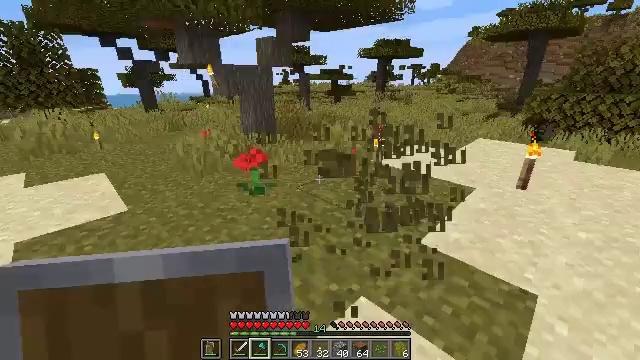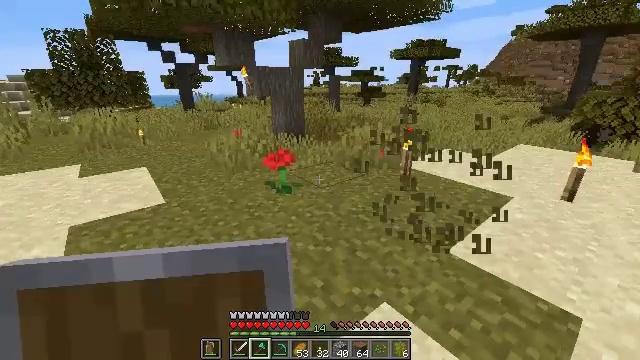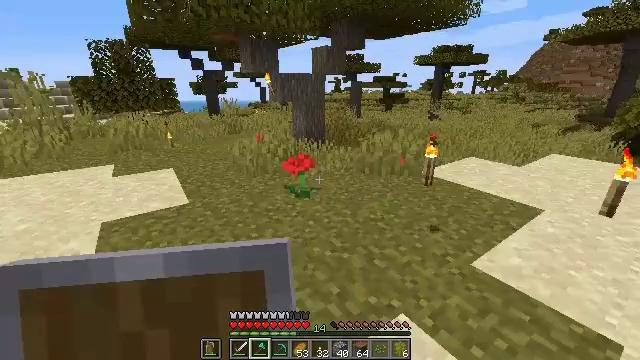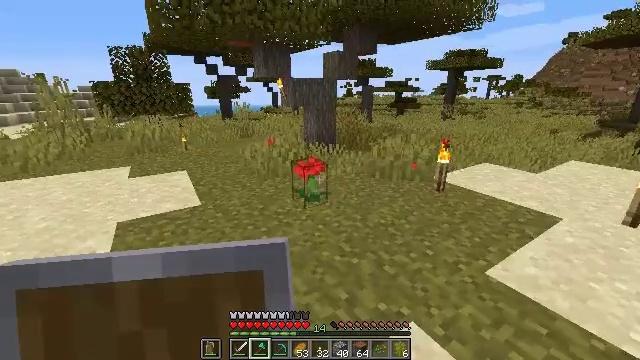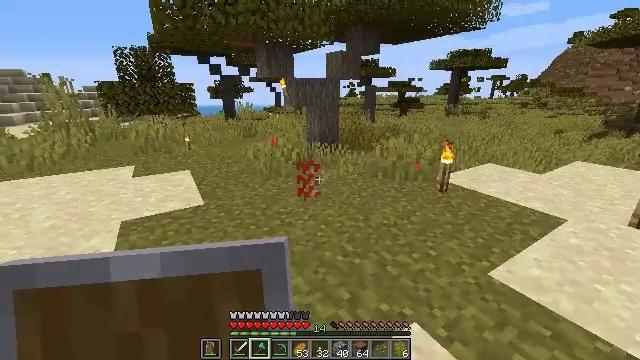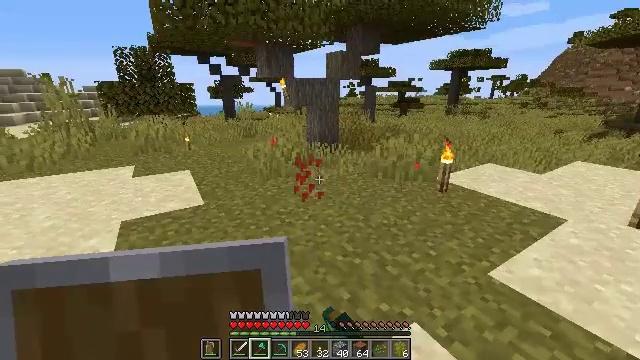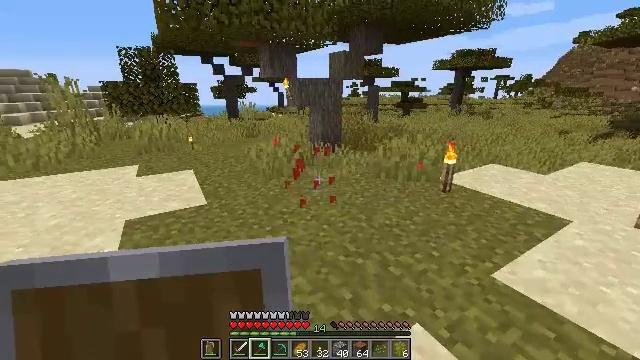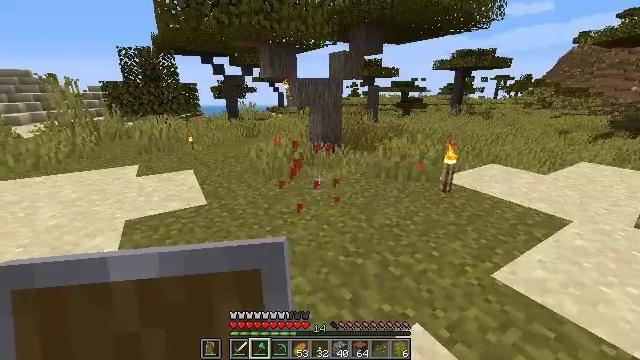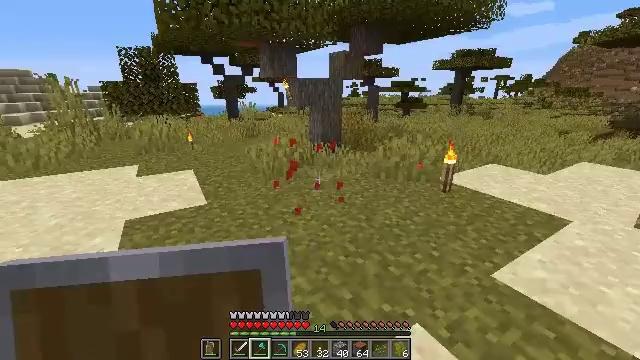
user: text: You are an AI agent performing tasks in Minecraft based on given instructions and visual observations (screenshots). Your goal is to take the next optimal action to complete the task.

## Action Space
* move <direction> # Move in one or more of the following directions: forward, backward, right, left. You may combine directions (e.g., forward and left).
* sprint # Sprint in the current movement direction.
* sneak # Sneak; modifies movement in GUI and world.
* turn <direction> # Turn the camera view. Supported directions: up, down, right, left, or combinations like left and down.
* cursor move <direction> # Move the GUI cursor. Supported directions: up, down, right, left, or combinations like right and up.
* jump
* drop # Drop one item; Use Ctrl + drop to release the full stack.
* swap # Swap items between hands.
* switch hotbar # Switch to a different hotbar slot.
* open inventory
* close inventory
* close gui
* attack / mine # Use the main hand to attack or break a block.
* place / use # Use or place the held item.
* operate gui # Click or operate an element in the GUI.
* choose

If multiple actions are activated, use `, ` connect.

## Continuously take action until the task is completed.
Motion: motion action
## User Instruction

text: Harvest the poppy flower.
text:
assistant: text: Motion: turn left
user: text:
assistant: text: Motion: turn left and up
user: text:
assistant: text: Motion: turn left
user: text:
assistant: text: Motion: attack / mine
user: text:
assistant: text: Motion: attack / mine
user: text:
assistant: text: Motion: attack / mine
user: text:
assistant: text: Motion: no_op
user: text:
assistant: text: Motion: no_op
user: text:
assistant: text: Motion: no_op